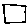
Label: square